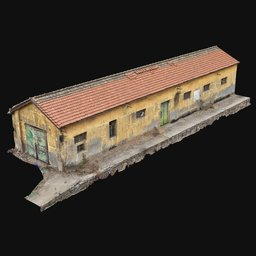
Label: architecture